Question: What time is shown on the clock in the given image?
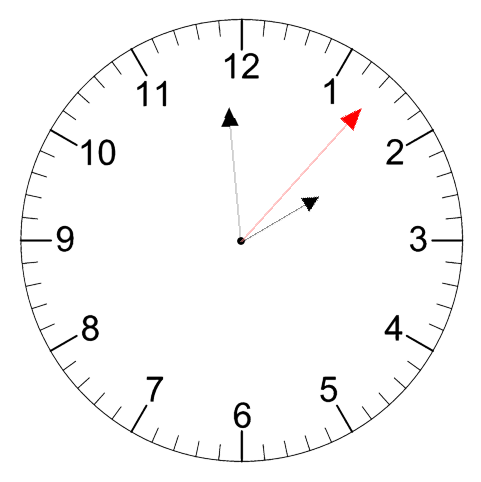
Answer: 01:59:07